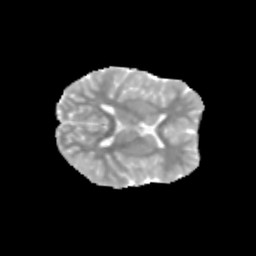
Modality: MD
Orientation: axial
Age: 11
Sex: female
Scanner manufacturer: siemens
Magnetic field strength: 3 T
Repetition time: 3.8 s
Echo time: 0.07 s